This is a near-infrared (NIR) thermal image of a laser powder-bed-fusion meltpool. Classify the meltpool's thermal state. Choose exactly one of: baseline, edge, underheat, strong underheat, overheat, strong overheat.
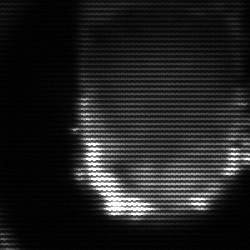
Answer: baseline